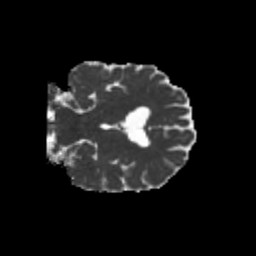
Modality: MD
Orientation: coronal
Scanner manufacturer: siemens
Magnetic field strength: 3 T
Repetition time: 8.8 s
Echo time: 0.085 s